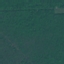
Label: Forest